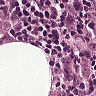
Metastatic tissue present: yes